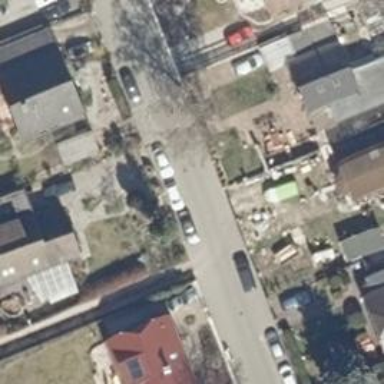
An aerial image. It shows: Living street.